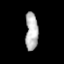
Tissue: prostate
Cell type: Fibroblasts
Senescence score: 0.7004
Nuclear area (px): 469
Mean DAPI intensity: 182.516